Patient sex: M
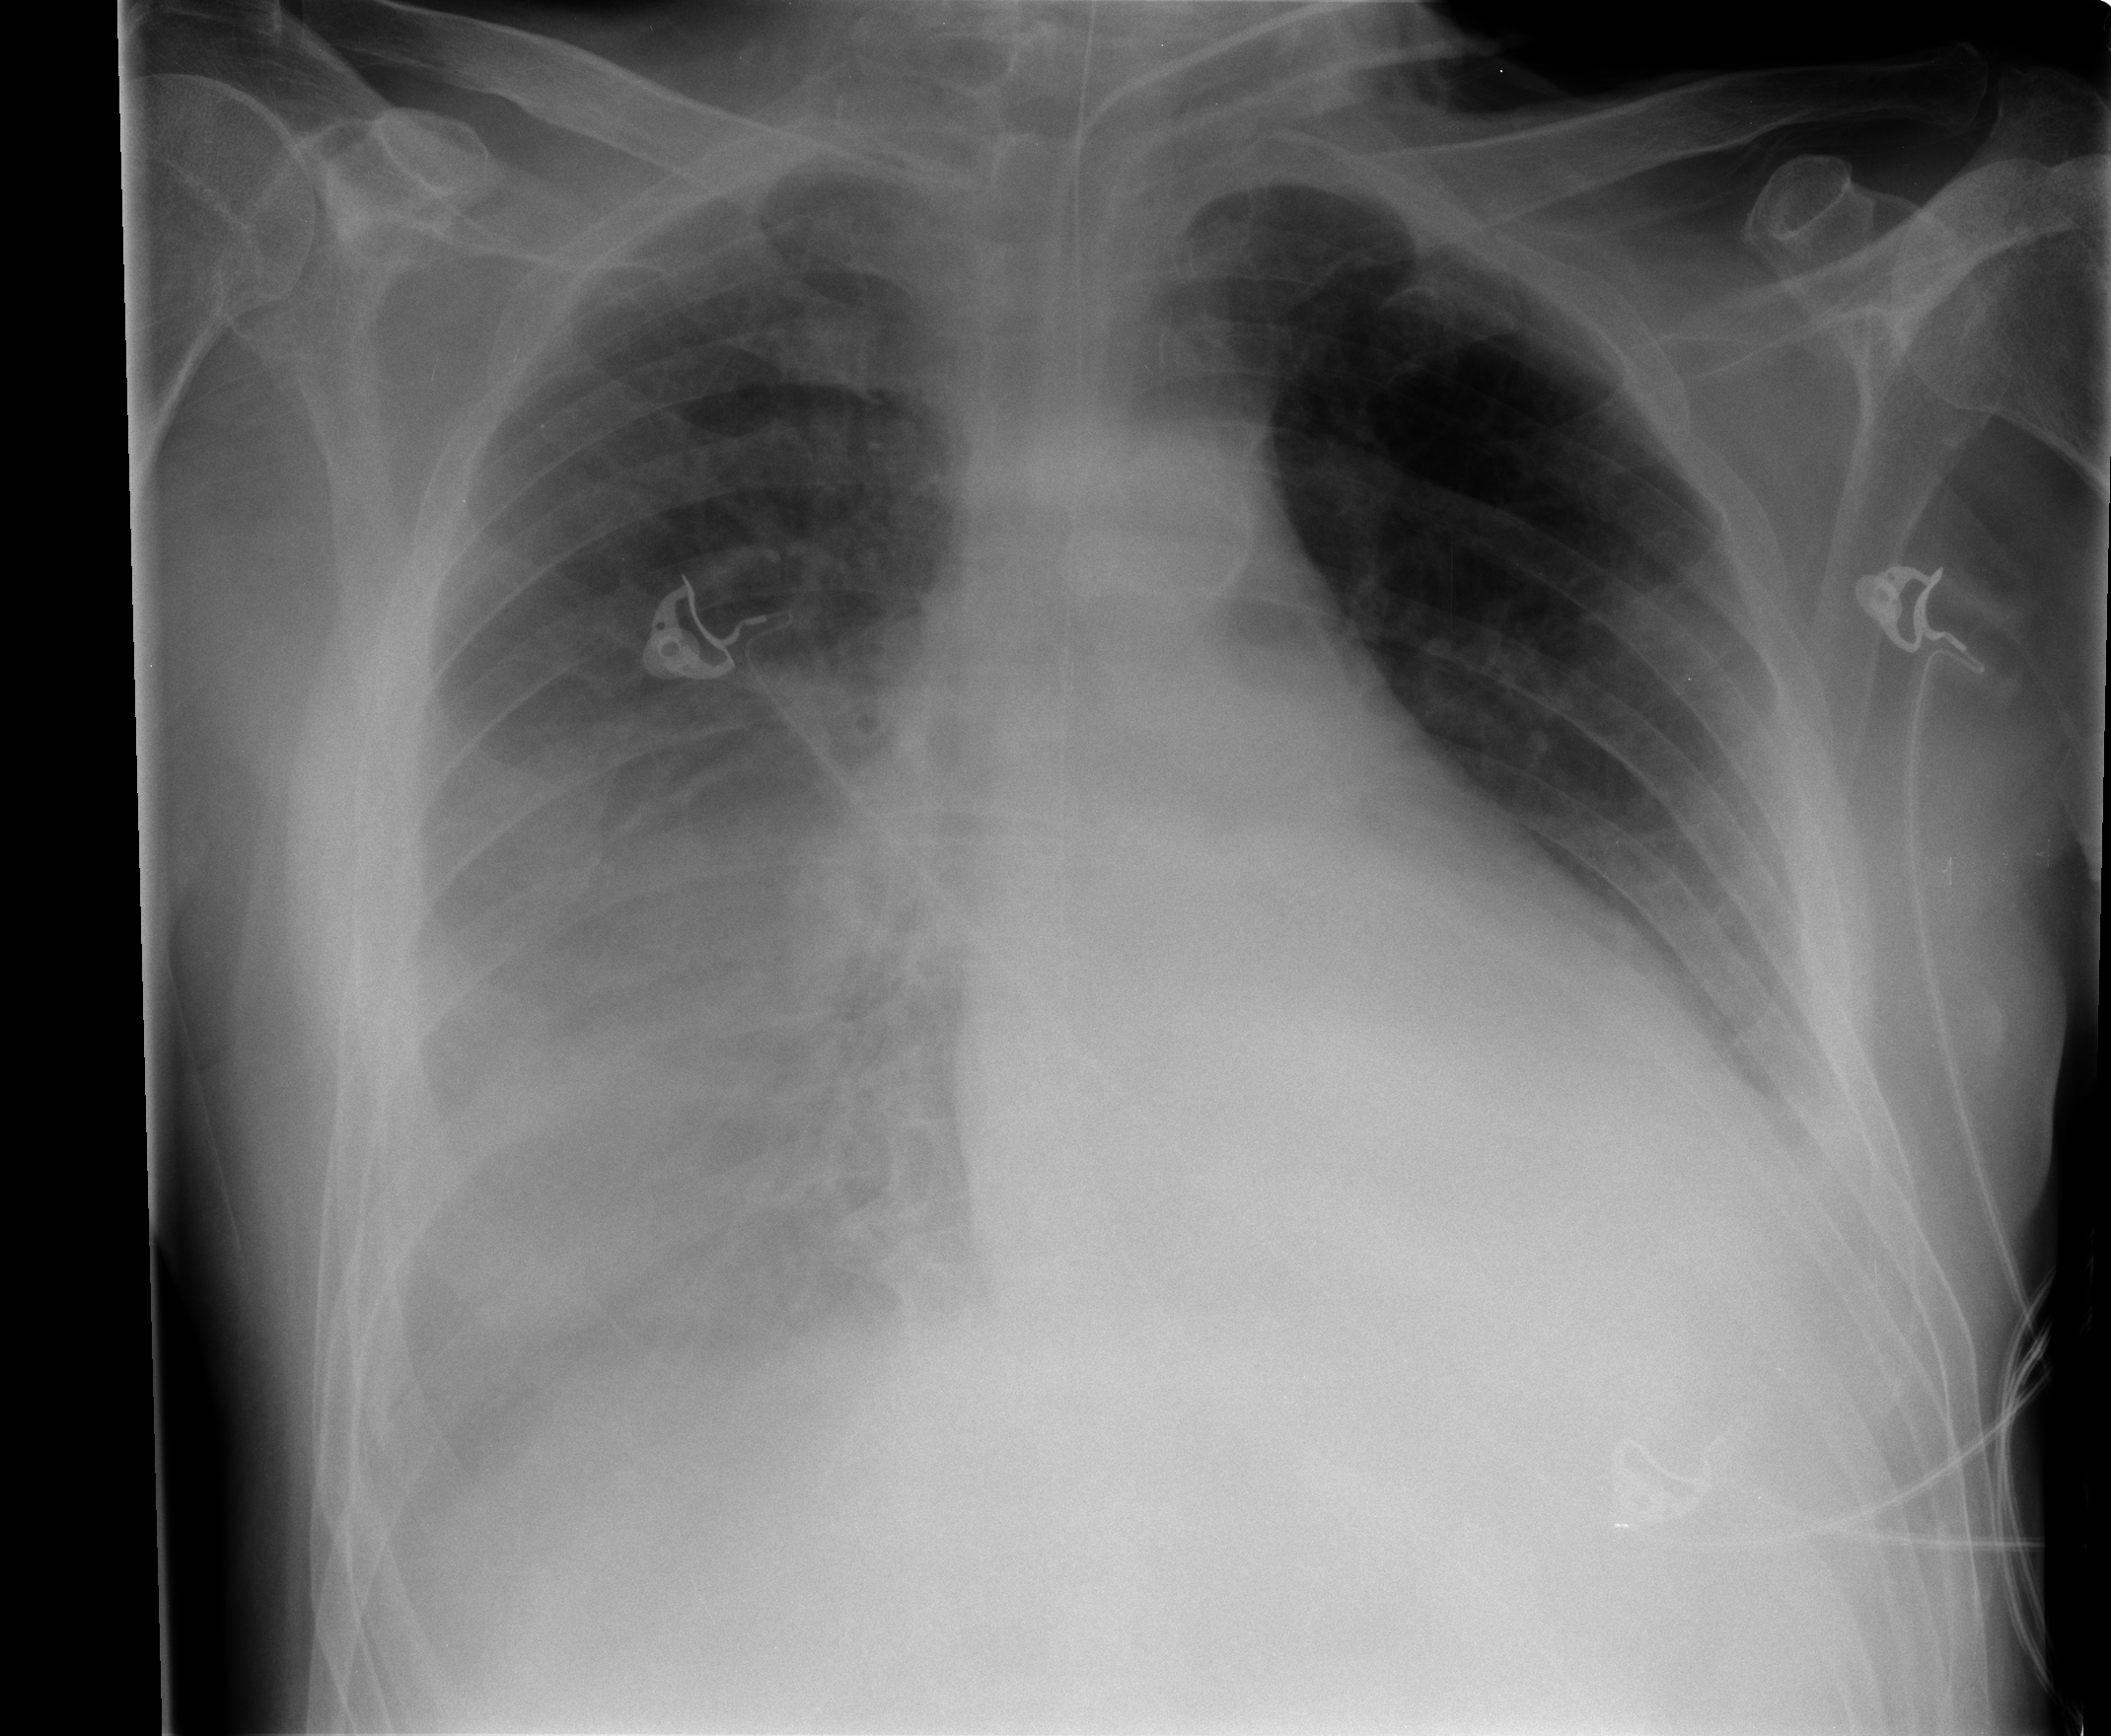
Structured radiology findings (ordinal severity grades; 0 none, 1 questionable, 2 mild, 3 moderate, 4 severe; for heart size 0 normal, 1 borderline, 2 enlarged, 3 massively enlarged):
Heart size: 0
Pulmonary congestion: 0
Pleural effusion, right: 3
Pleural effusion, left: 2
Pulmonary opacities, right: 0
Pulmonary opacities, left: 0
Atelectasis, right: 2
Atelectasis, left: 2